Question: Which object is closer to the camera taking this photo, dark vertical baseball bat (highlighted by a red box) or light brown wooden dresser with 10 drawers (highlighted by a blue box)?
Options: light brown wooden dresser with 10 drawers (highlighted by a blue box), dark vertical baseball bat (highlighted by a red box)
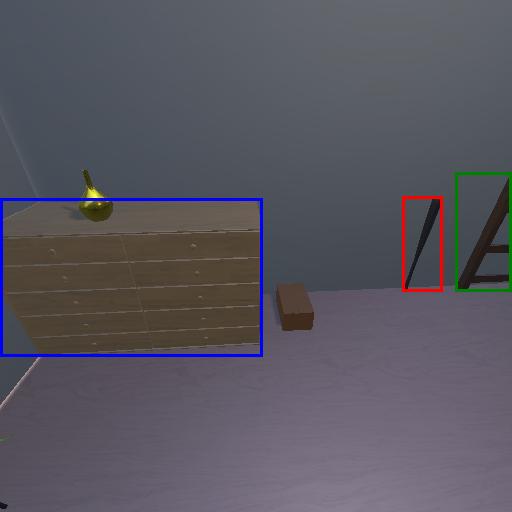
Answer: light brown wooden dresser with 10 drawers (highlighted by a blue box)